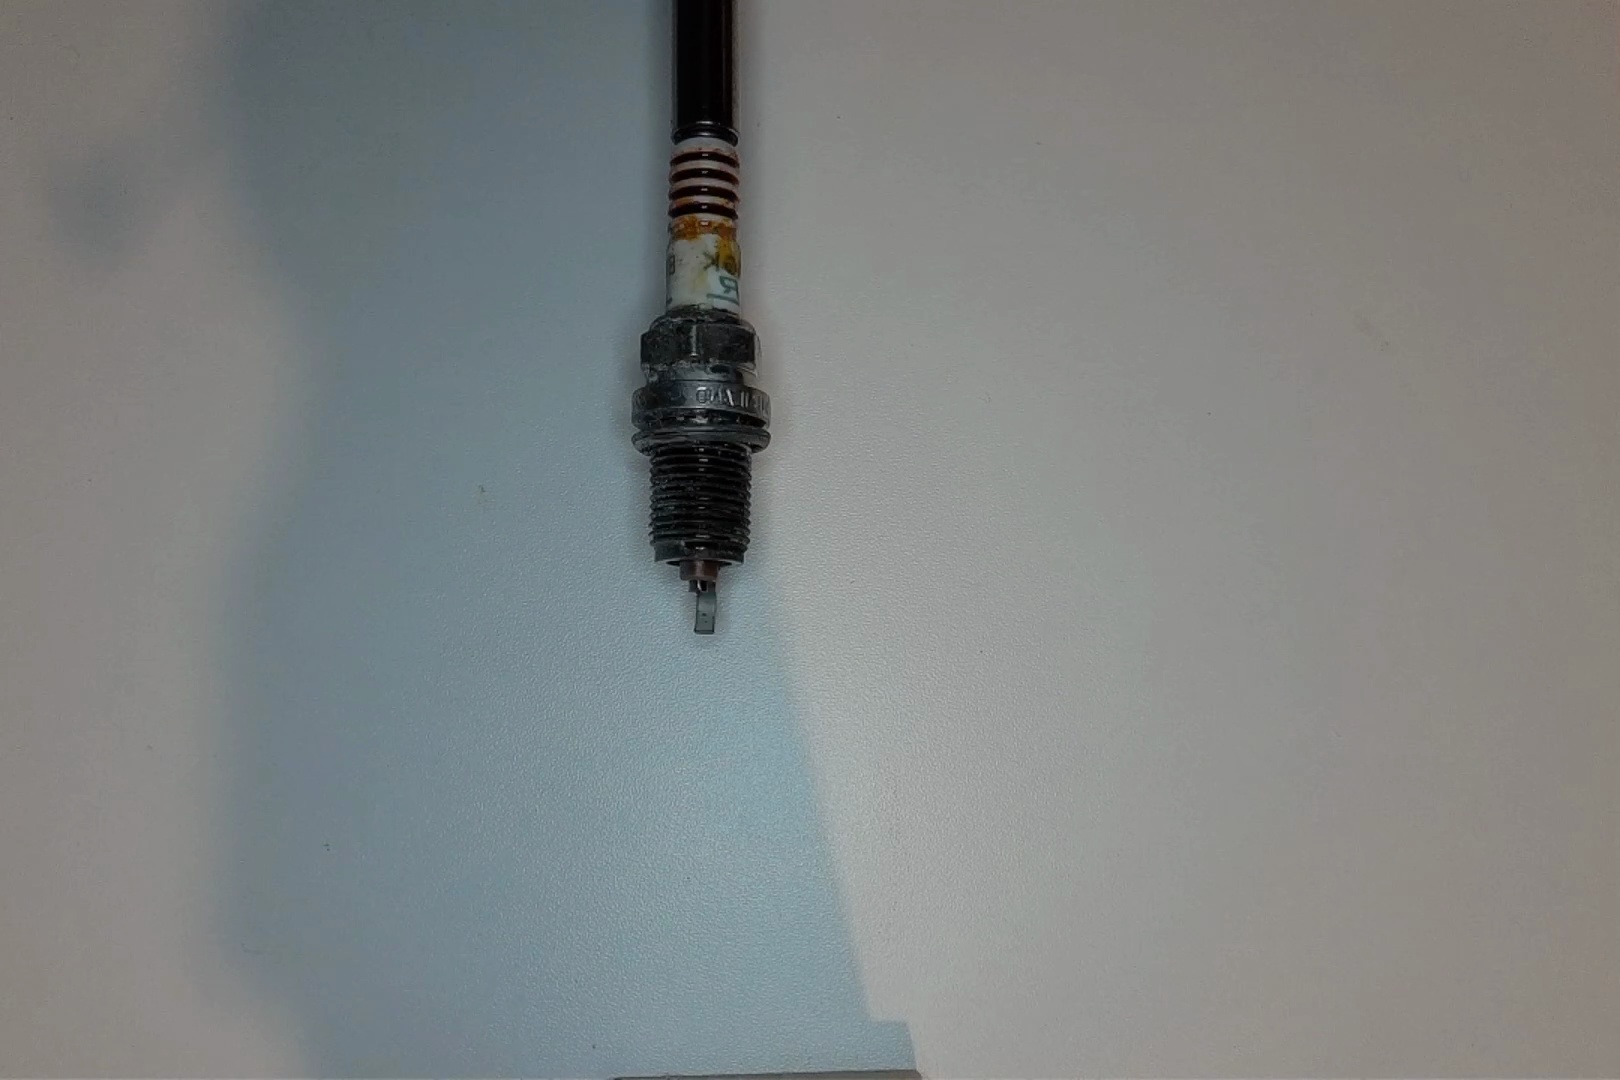
Label: anomaly